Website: home-depot
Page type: account-selection
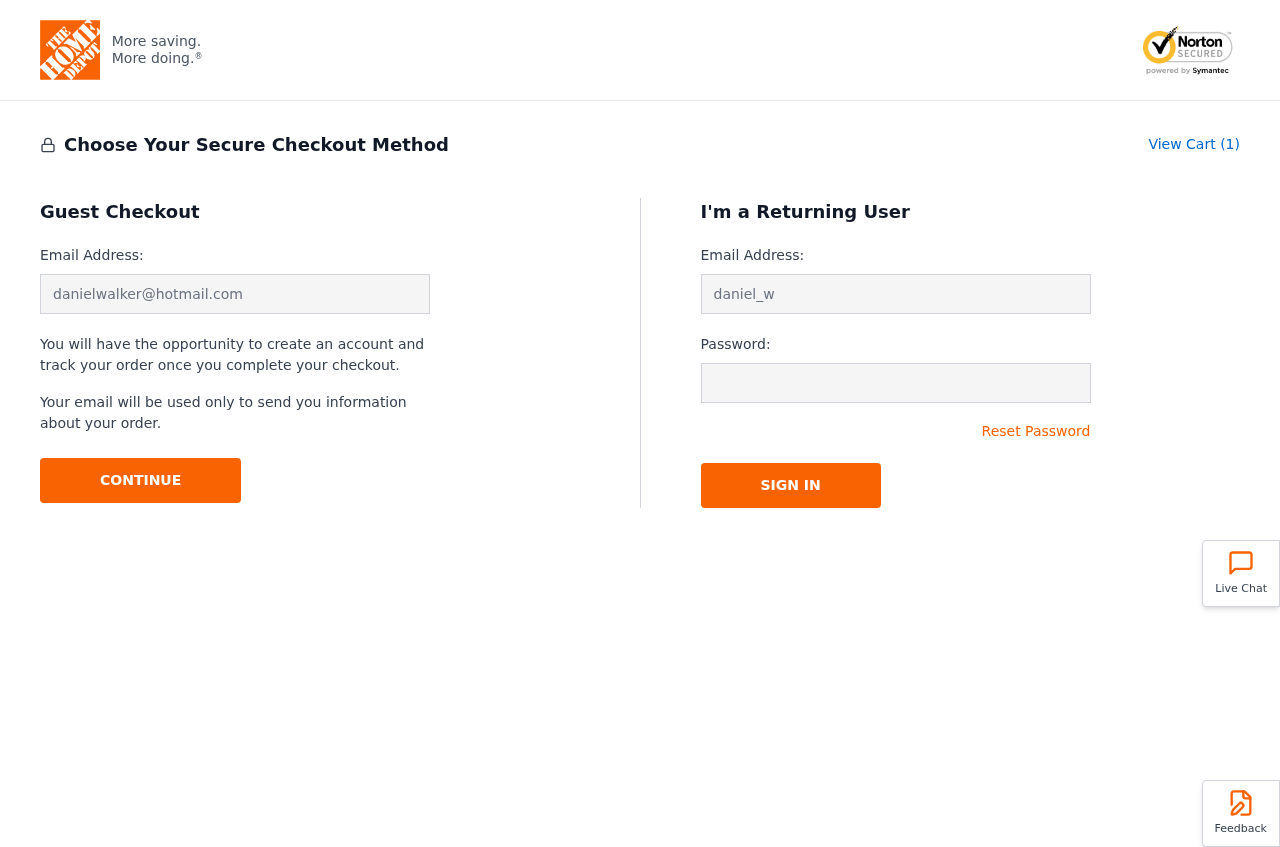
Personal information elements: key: PII_EMAIL
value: danielwalker@hotmail.com
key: PII_LOGIN_USERNAME
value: daniel_walker
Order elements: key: ORDER_NUM_ITEMS
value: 1